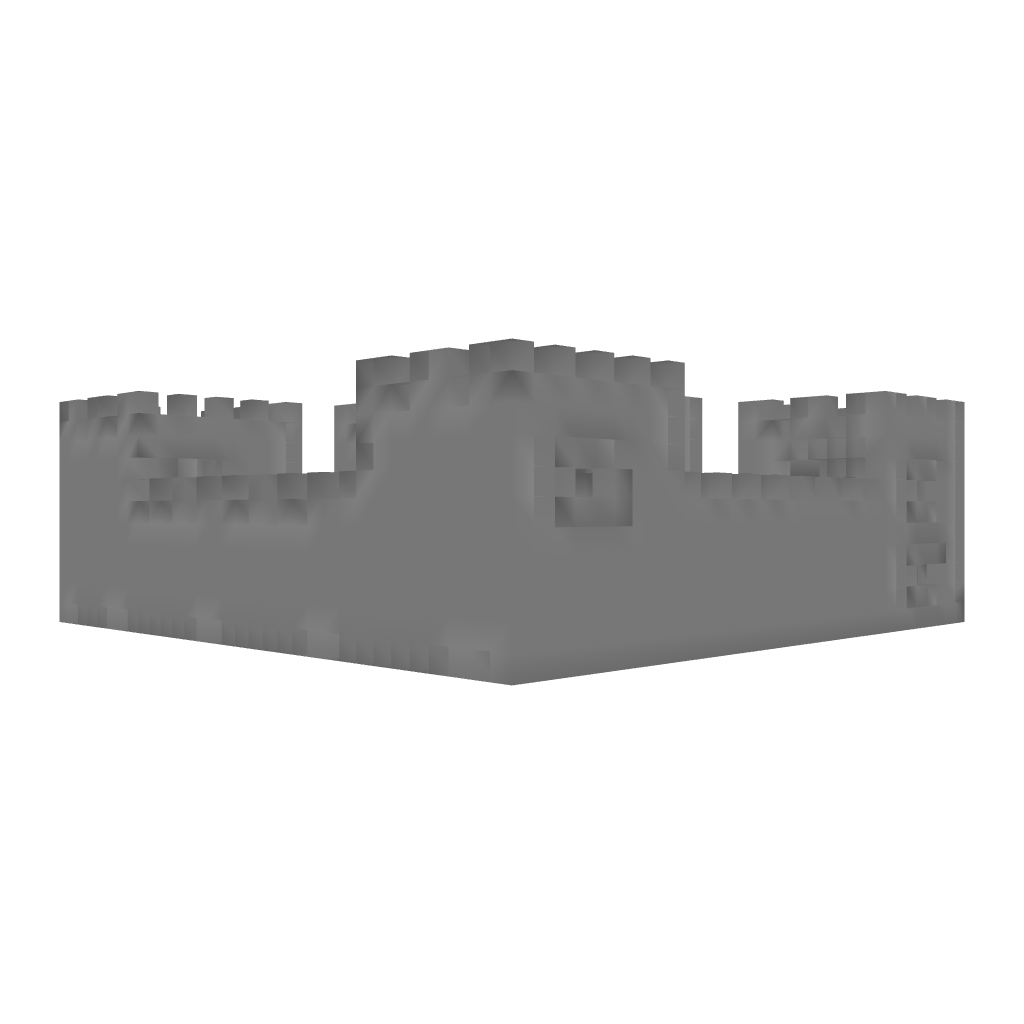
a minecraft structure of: Ultima Online Housing - Castle bad low quality